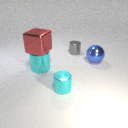
large blue metal sphere behind small cyan metal cylinder